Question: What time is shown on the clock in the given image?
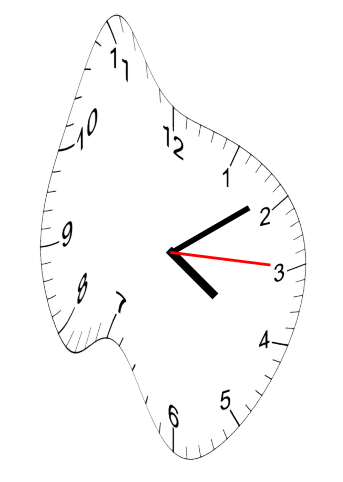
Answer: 04:09:15